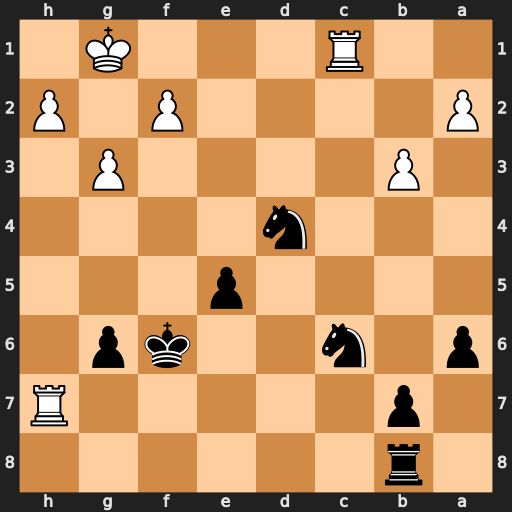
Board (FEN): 1r6/1p5R/p1n2kp1/4p3/3n4/1P4P1/P4P1P/2R3K1
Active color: b
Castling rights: -
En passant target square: -
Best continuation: Ne2+ Kg2 Nxc1